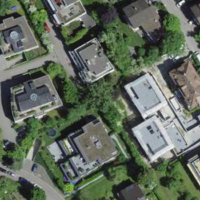
EUNIS habitat code: 55
Species observed at this site:
Ilex aquifolium